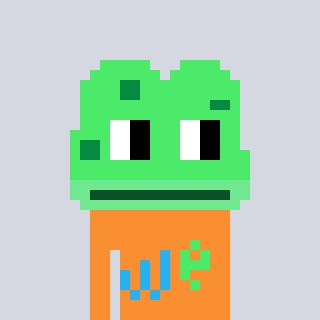
a pixel art character with square light green glasses, a frog-shaped head and a orange-colored body on a cool background